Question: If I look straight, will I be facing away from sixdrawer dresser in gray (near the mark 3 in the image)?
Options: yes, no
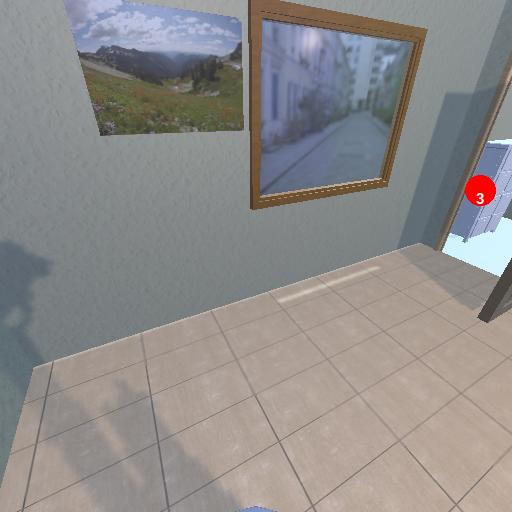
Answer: yes